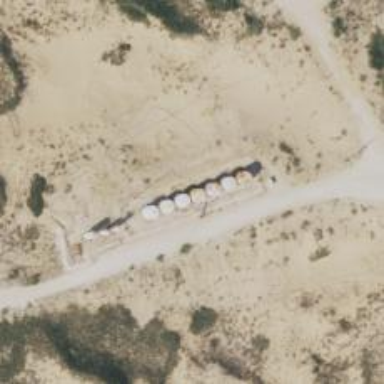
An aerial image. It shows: Storage tank with man-made structure.